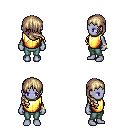
a pixel art fantasy rpg character, female body template, dark elf, purple skin, gold chest armor, teal pants, white blonde right-swept hairstyle, bracelets, four views (front, back, left, right), 2x2 character sprite sheet, small pixel art, hard edges, no anti-aliasing